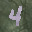
Label: 4